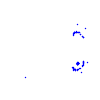
Particle: proton